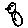
Label: bird